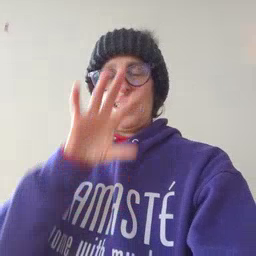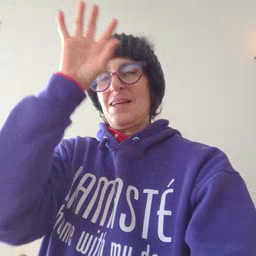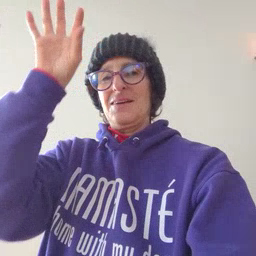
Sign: cloud